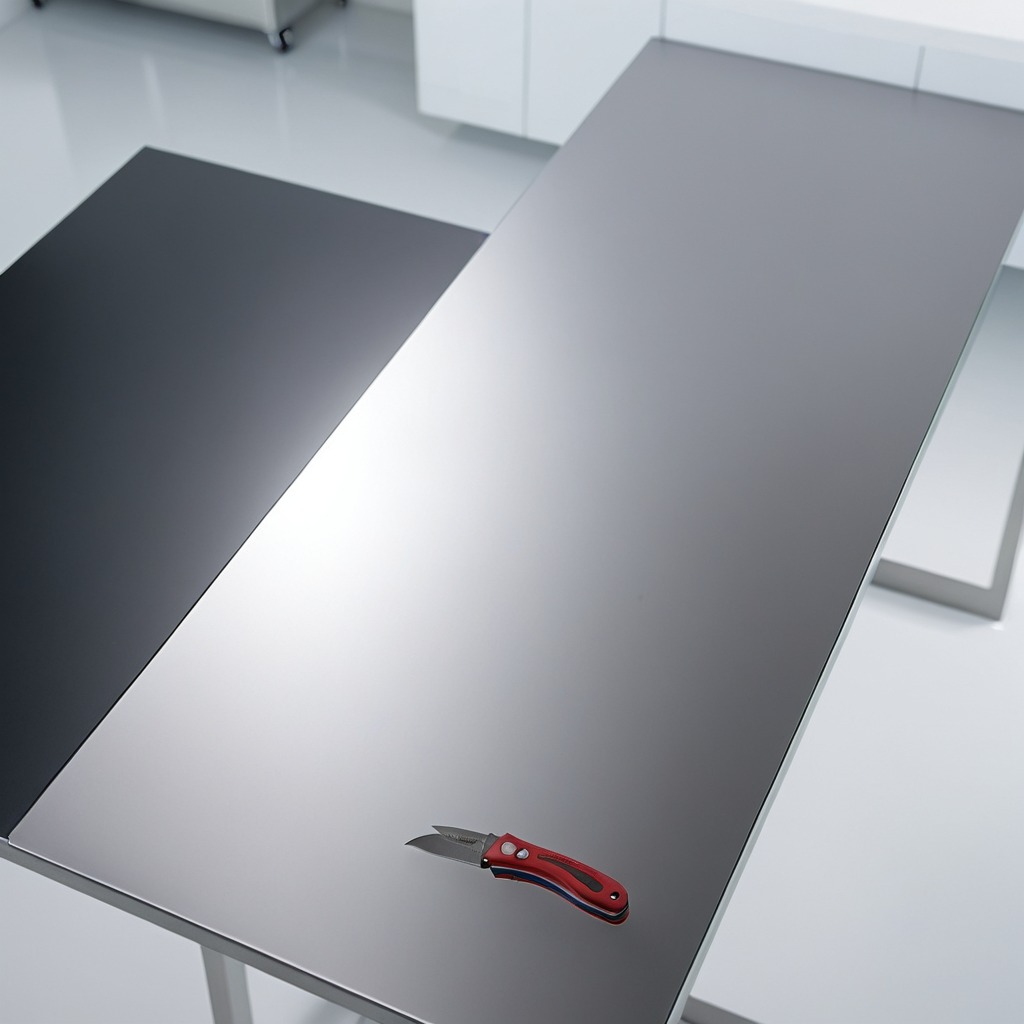
A utility knife is lying on a stainless steel table in a high-end prototyping lab.